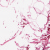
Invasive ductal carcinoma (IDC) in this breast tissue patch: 0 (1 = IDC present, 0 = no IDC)